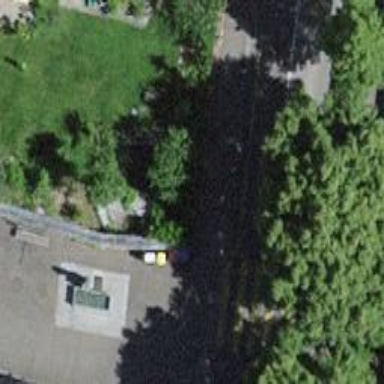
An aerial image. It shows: Post box.